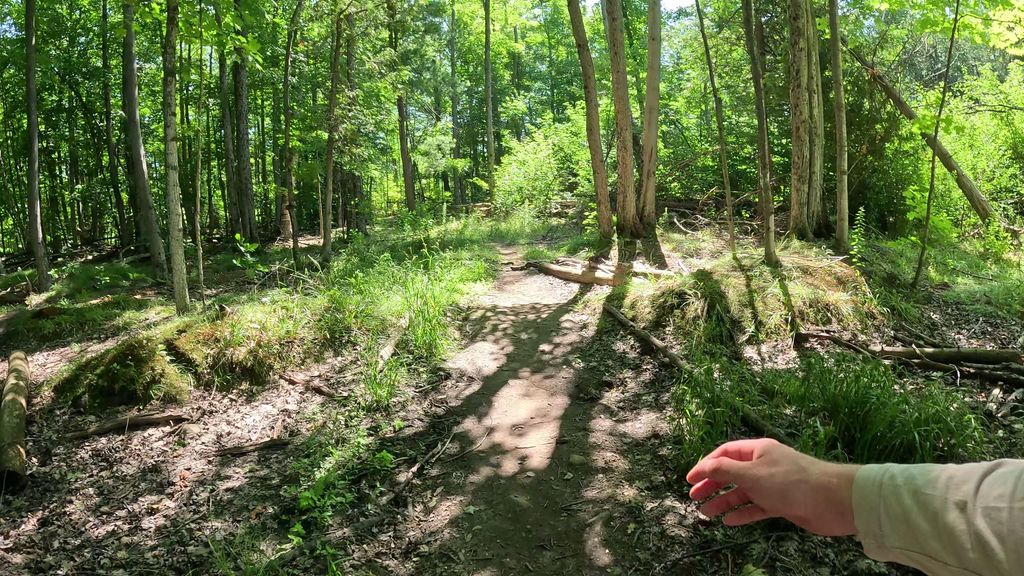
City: ottawa-gatineau